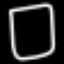
Label: square